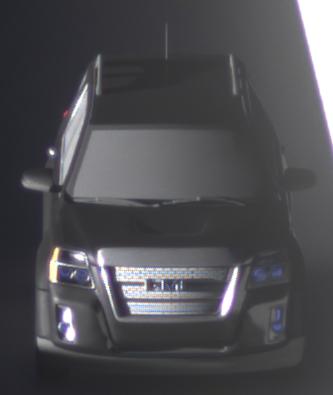
Make: GMC
Model: Terrain
Detailed model: Gen. 1
Model produced from: 2009
Model produced until: 2017
Doors: 5
Color: black
Road condition: dry road
Daytime: sunrise or sunset
Contrast: high contrast